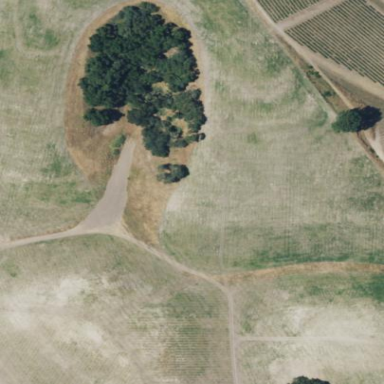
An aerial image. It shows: Vineyard with grape crops.